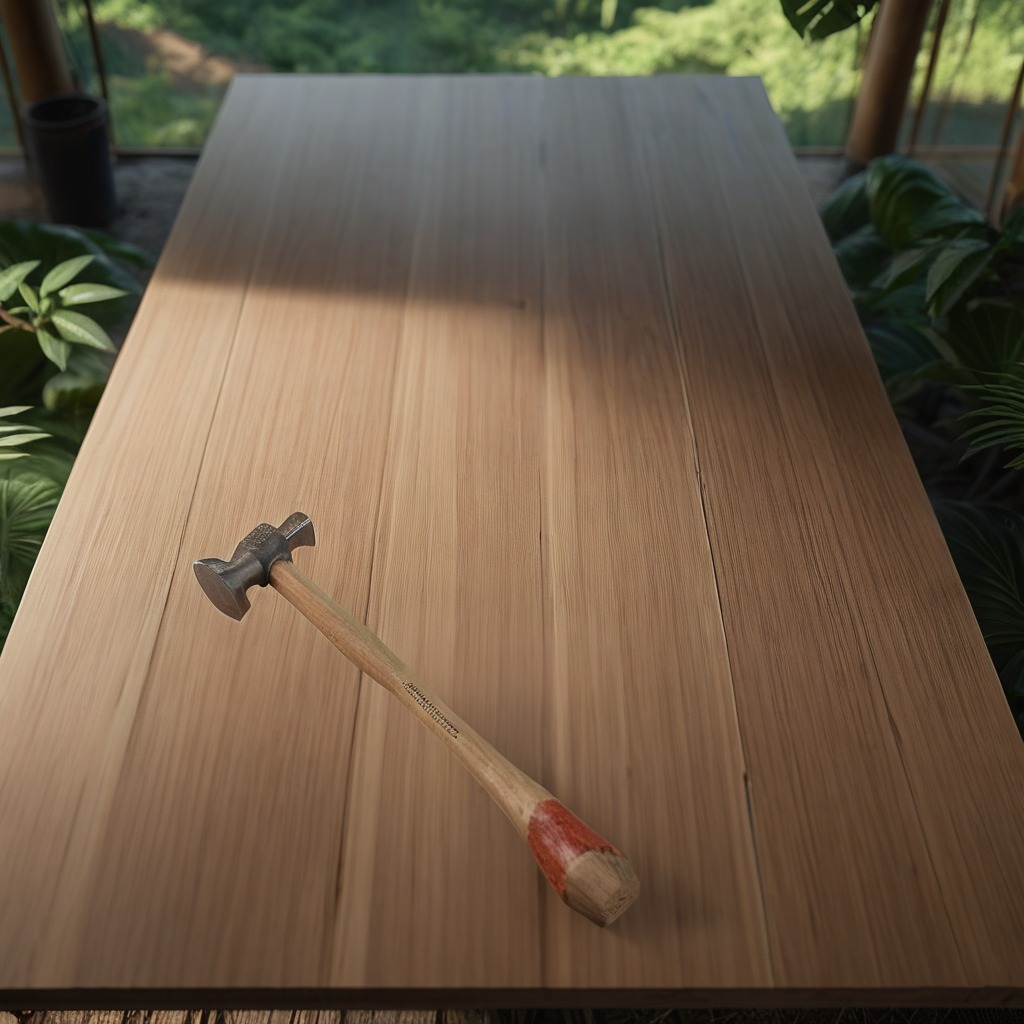
A hammer is lying on a wooden table inside a jungle field workshop tent.